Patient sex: M
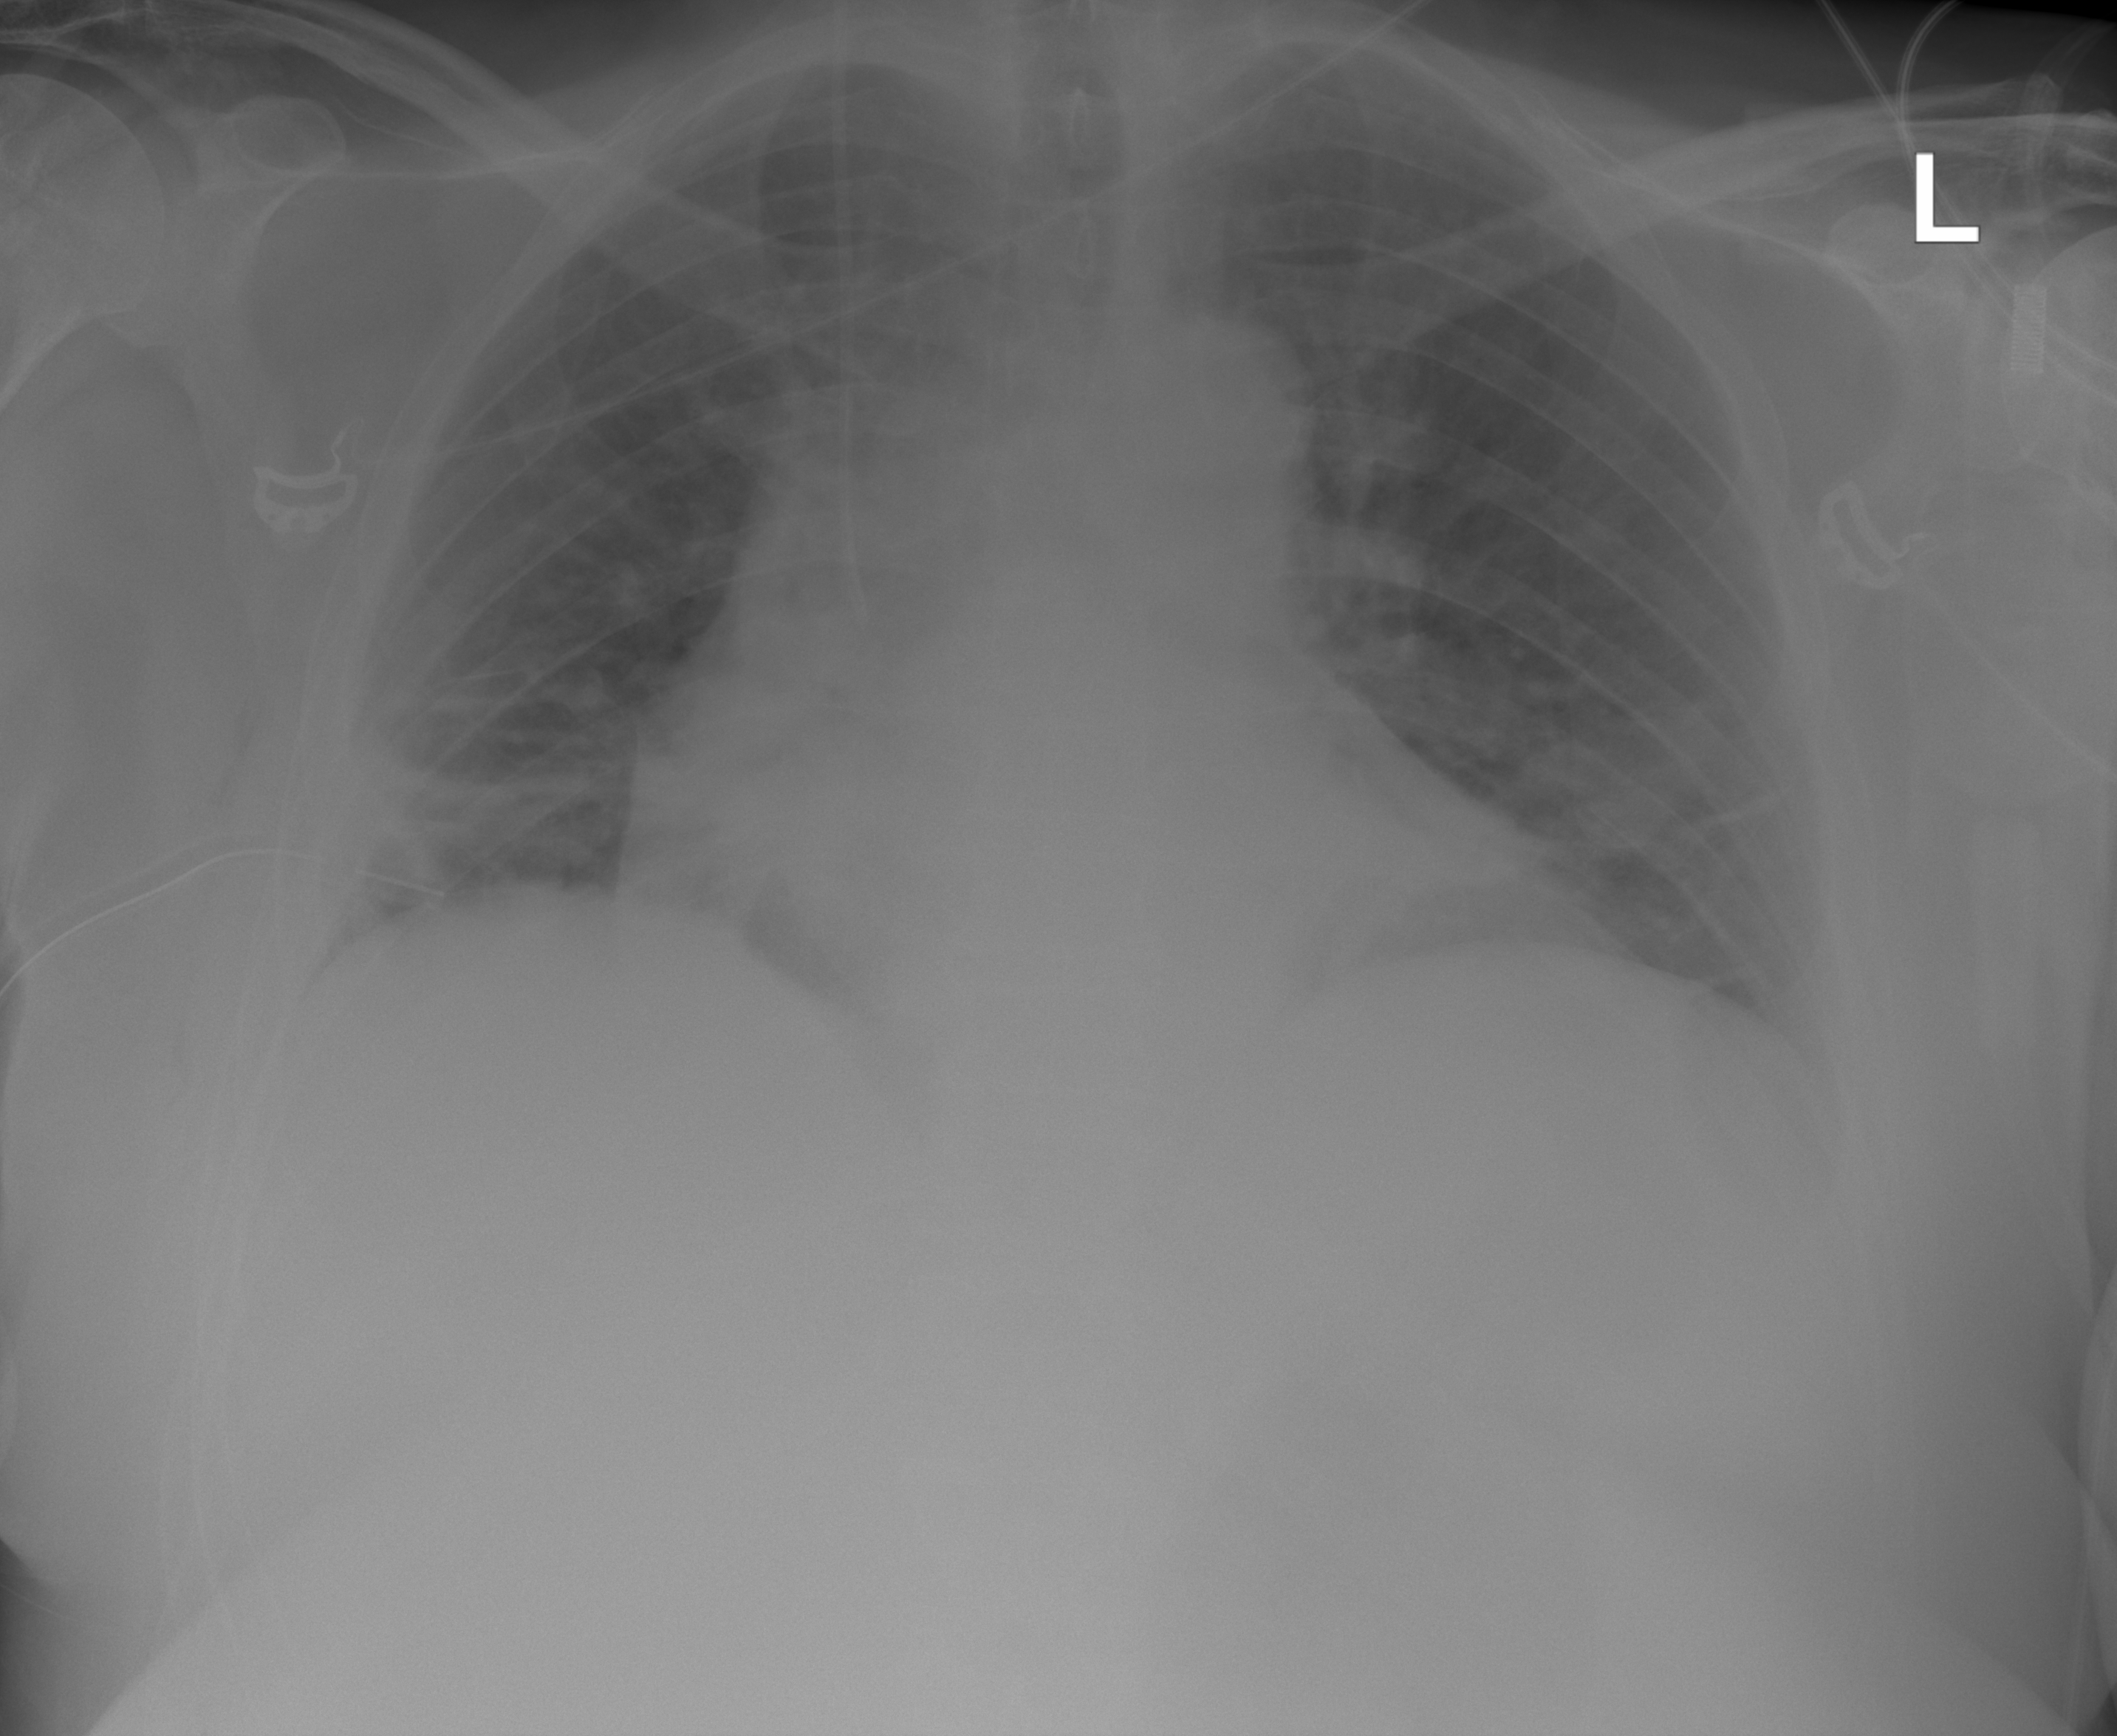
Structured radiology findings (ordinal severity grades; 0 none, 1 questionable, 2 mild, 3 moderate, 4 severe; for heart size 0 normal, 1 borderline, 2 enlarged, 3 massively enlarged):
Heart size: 3
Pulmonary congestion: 3
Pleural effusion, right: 2
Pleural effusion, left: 2
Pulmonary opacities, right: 2
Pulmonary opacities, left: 2
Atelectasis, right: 3
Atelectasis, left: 2